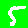
Digit: 5